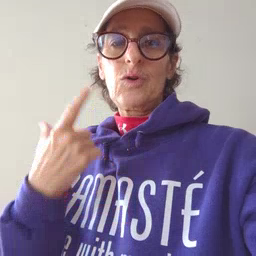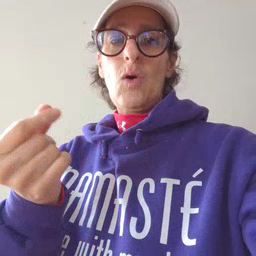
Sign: go